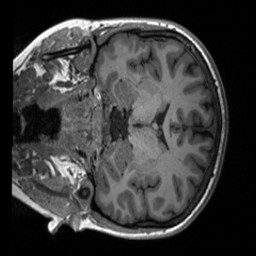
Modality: T1w
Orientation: coronal
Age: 21
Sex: female
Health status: healthy
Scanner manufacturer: siemens
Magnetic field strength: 3 T
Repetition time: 2 s
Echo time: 0.00232 s